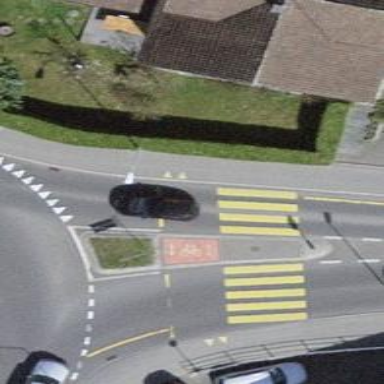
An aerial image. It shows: Uncontrolled crossing with central island on the road.